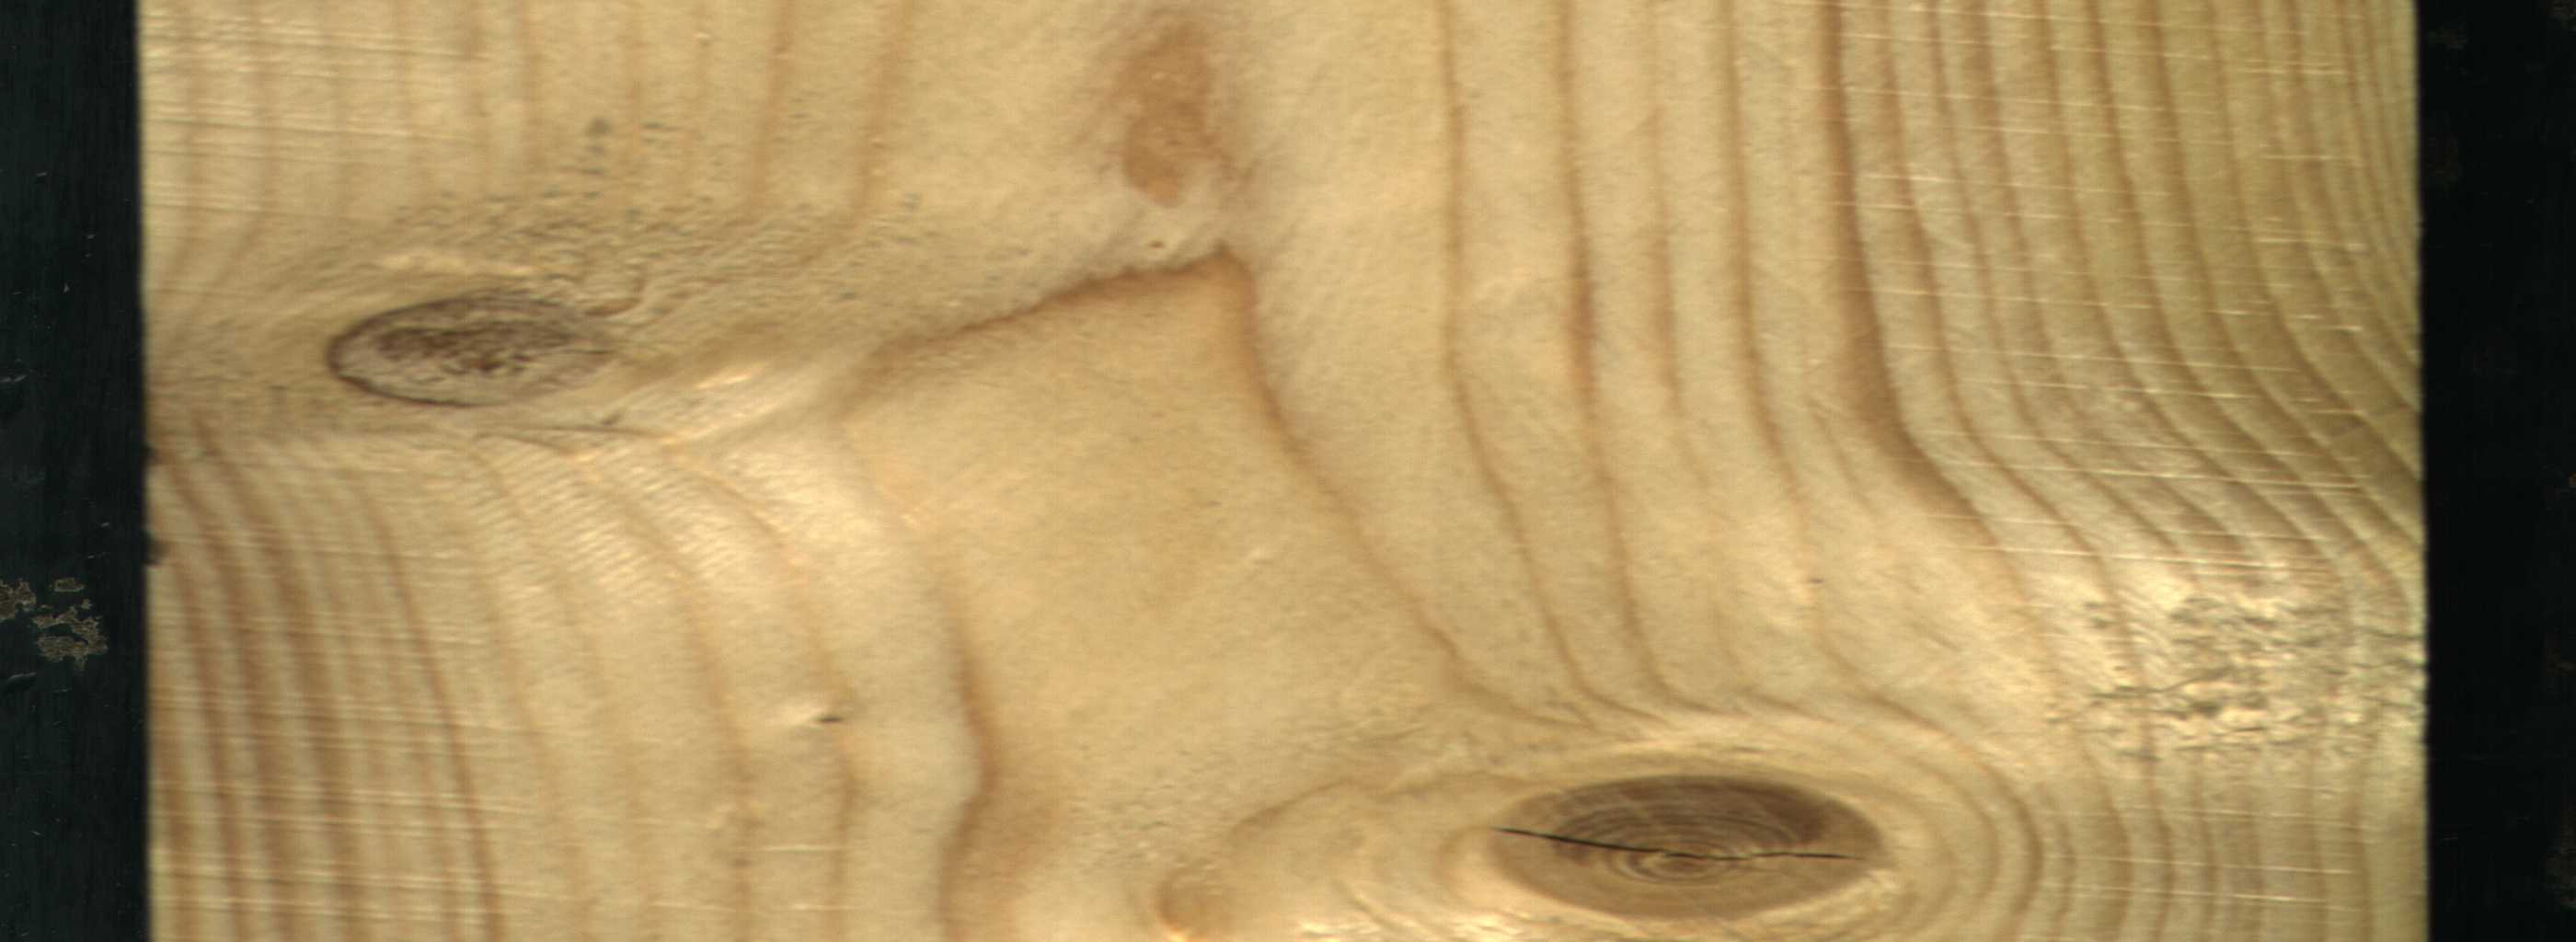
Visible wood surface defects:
knot_with_crack
Live_Knot